Question:
how to add the text "on" & "off" for the toggle button ?
Do we need to add text also in image ?
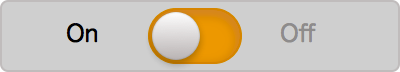
Answer: You have a few options.
1. Make your graphic larger and include the text.
2. Use a LinearLayout and incorporate two TextViews around your ImageView.
3. Subclass your overall view and draw the text in onDraw().